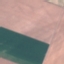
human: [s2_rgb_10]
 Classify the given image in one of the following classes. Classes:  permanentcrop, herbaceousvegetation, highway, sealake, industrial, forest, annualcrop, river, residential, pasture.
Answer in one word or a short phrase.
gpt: AnnualCrop